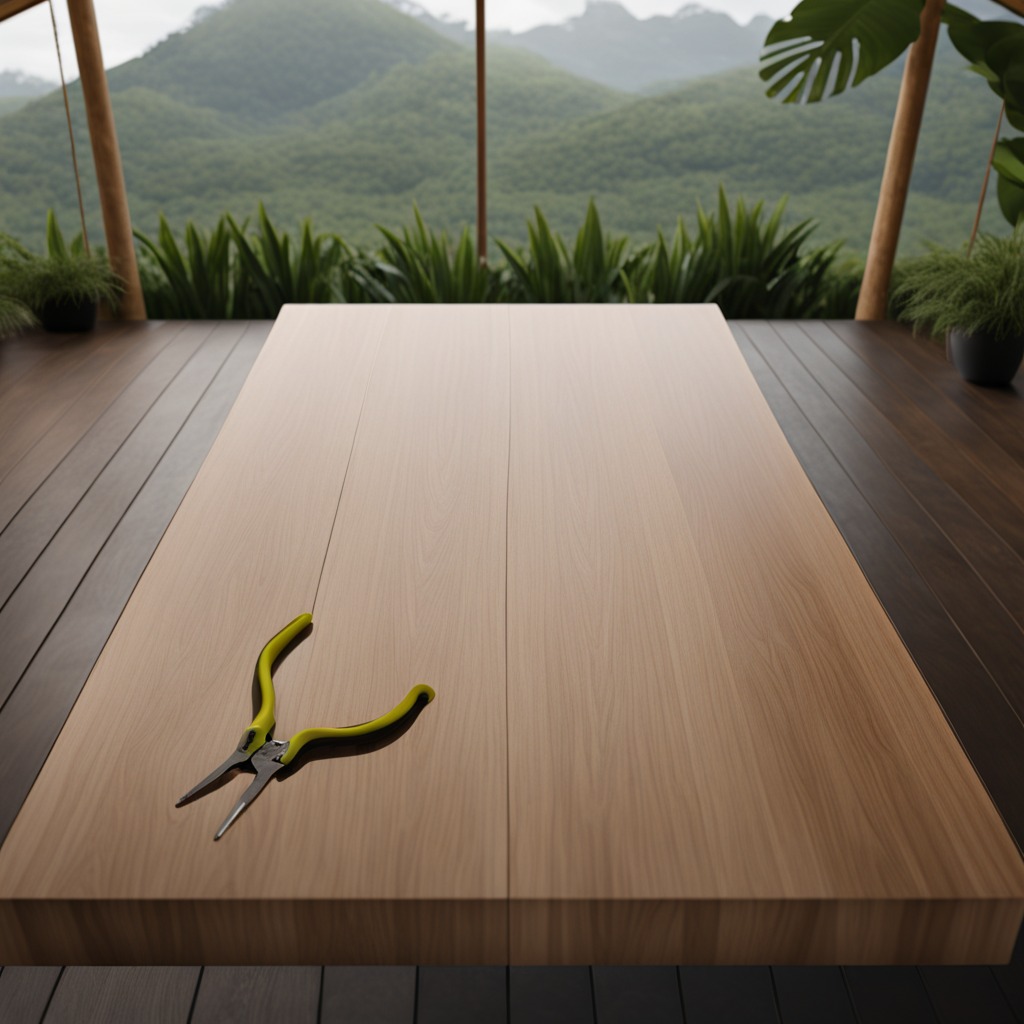
A plier is lying on the wooden table.